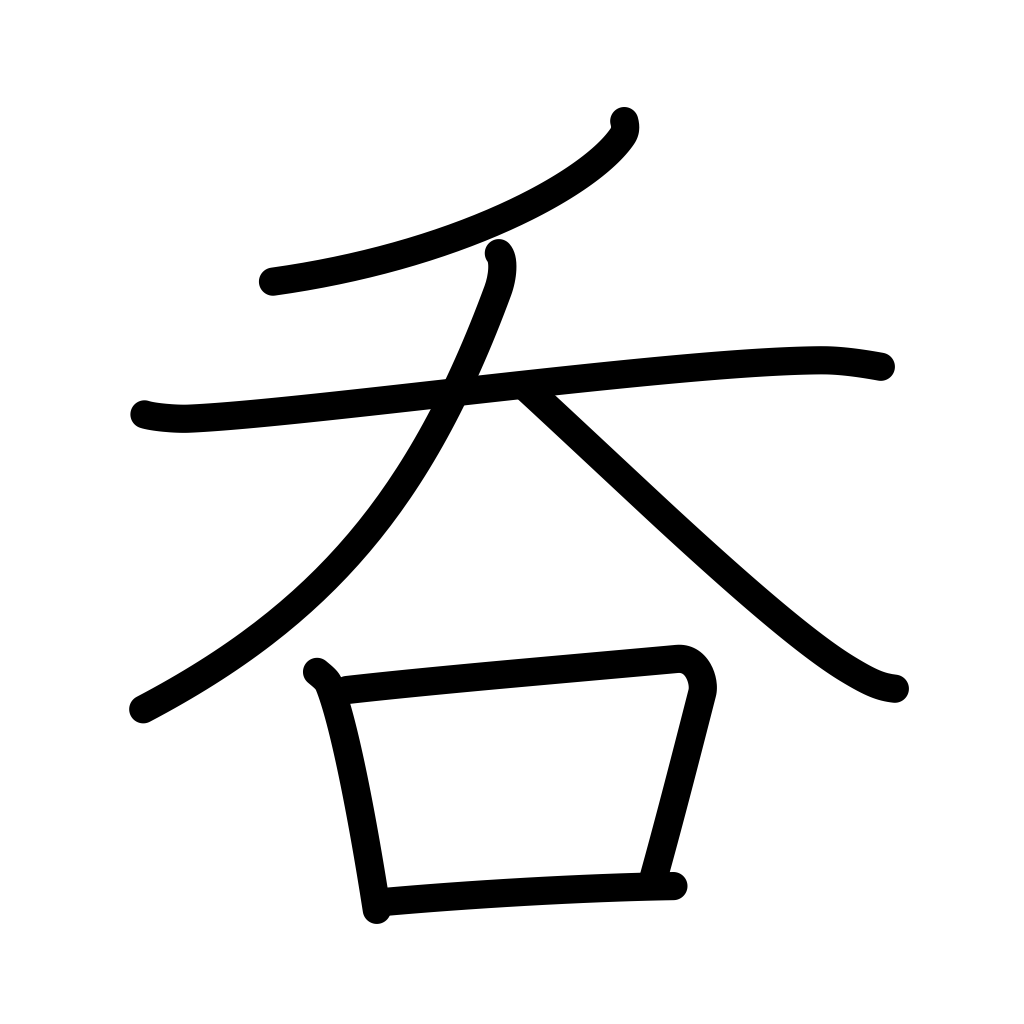
Meaning: drink